Interaction volume radius: 5 \u00c5
Interaction volume height: 15 \u00c5
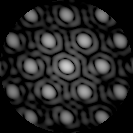
Disorder parameter: 0.1022